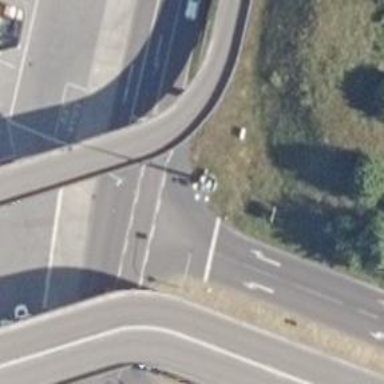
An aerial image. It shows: Road with traffic signals.